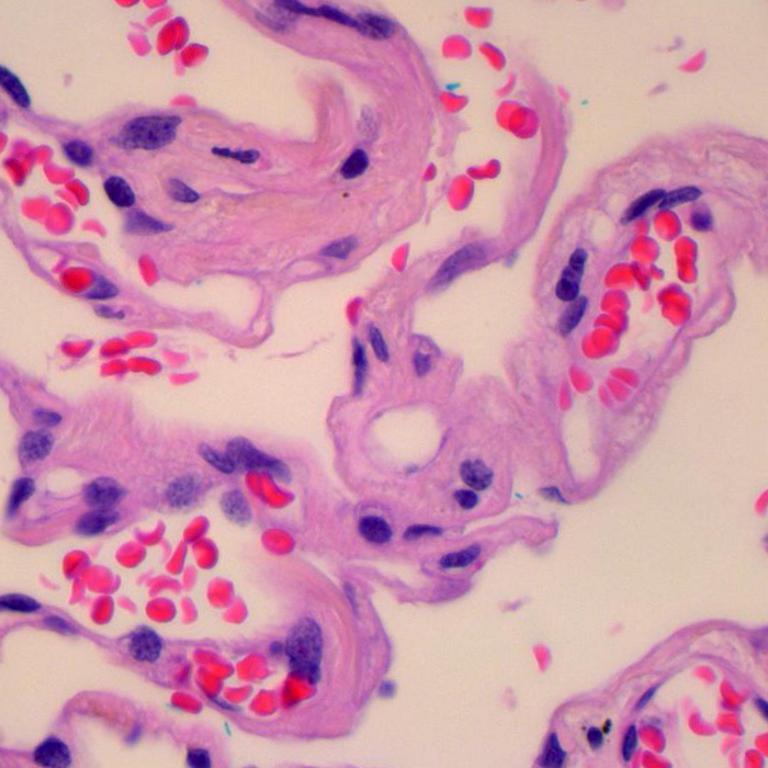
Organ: lung
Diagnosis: benign